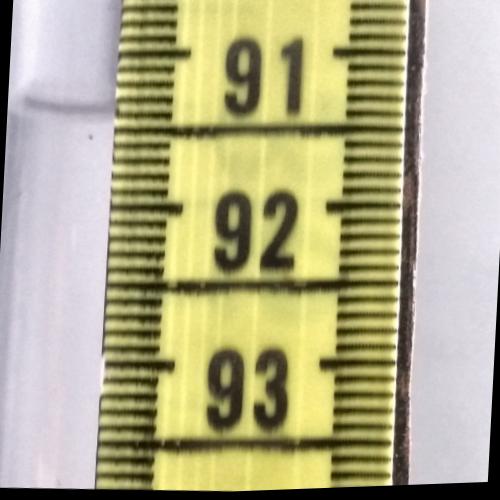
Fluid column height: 91.4 cm